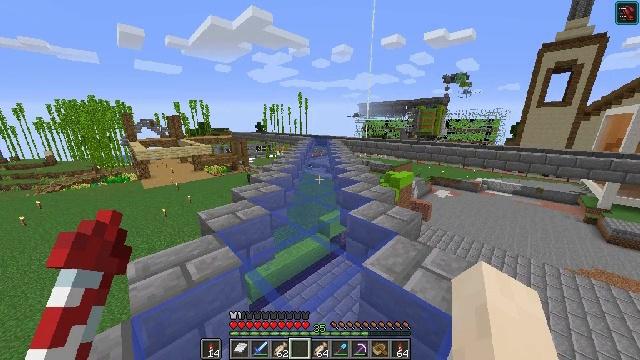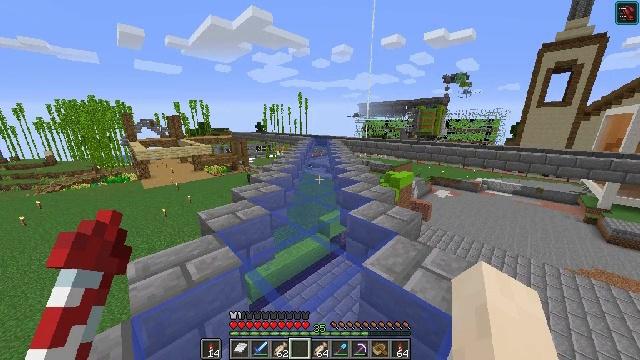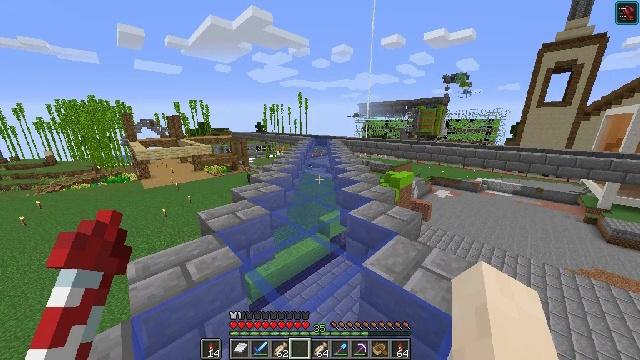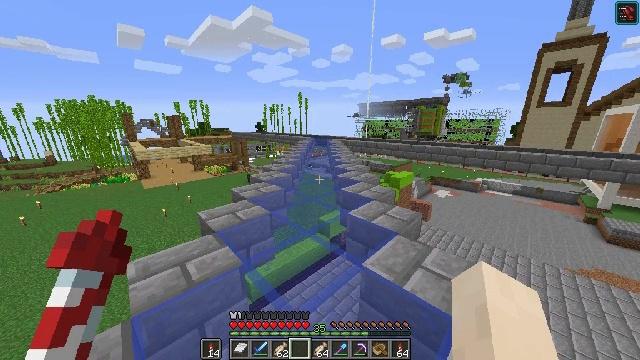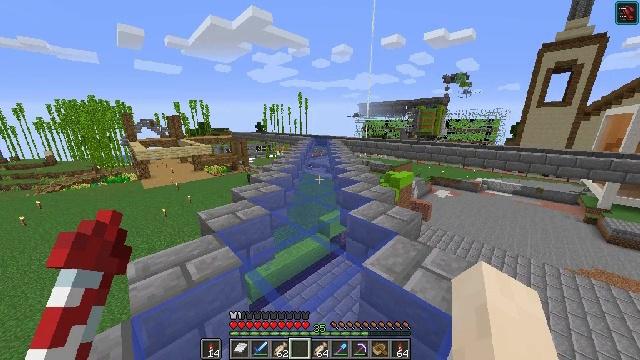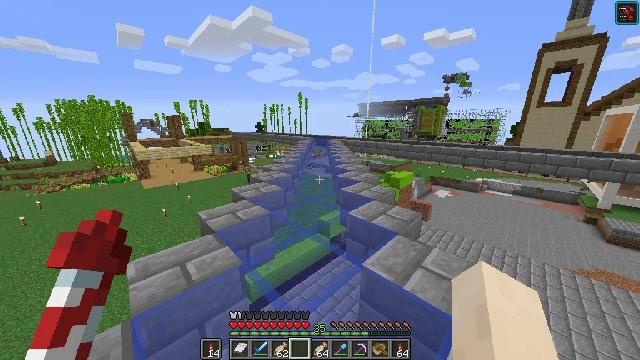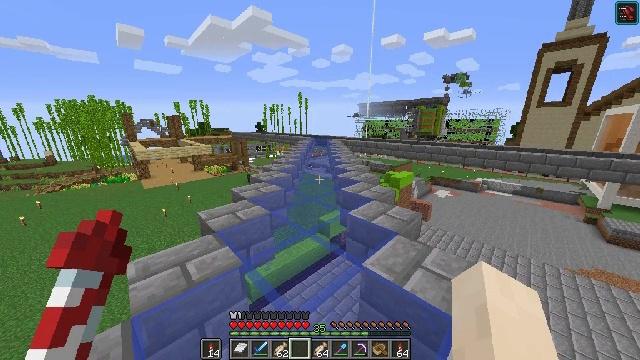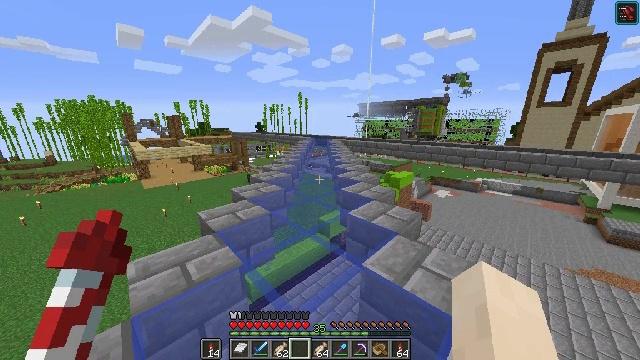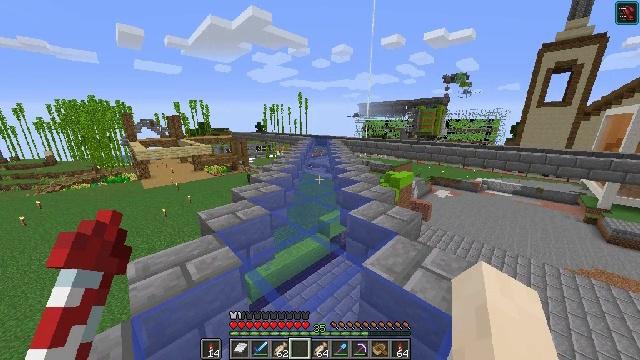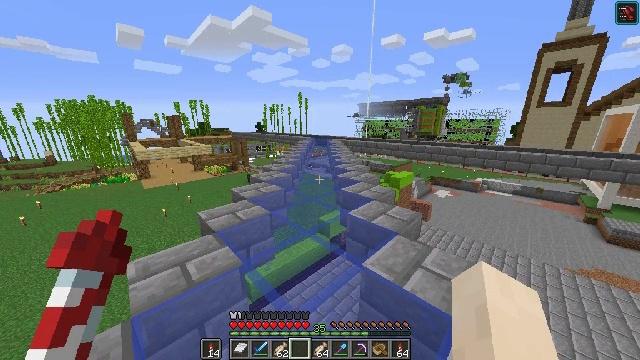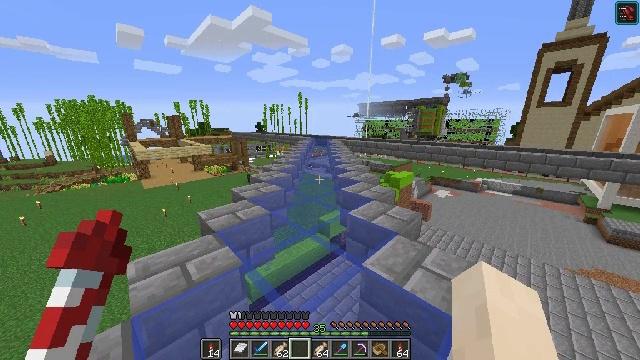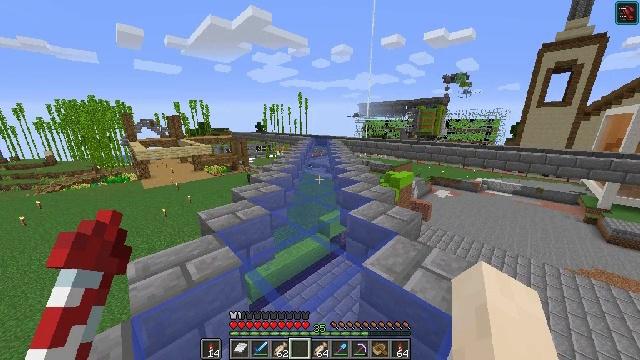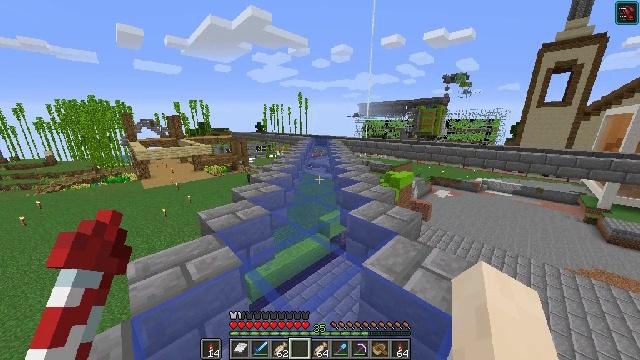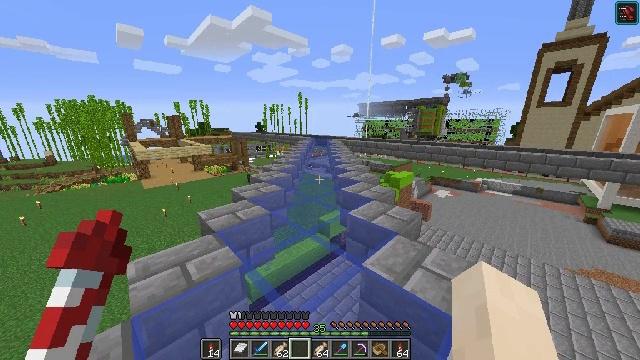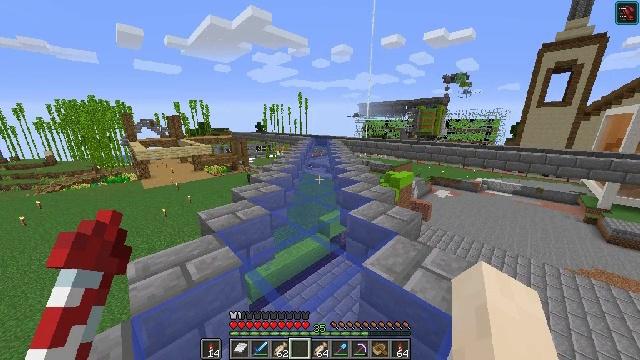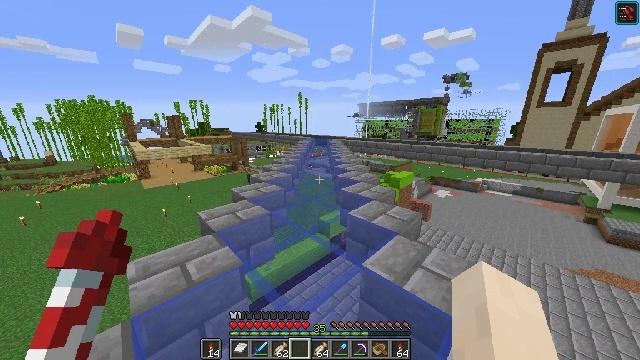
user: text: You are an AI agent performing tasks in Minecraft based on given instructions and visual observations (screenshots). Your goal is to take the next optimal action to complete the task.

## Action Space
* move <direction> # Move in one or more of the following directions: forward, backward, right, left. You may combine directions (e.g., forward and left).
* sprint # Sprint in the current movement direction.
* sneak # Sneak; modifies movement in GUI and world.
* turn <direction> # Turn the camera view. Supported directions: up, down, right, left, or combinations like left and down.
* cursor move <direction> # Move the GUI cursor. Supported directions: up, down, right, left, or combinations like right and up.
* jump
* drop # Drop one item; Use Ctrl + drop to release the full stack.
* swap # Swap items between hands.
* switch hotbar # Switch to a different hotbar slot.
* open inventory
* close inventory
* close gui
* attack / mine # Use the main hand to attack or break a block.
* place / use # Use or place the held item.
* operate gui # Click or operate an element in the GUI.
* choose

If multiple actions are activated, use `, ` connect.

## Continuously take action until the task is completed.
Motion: motion action
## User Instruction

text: Use paper and a compass to craft a map.
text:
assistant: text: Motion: no_op
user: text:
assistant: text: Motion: no_op
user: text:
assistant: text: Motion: no_op
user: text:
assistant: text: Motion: no_op
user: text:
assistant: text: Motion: no_op
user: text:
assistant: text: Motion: no_op
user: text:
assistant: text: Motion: no_op
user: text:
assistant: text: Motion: no_op
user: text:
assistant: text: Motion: no_op
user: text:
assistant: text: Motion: no_op
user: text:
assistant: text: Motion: no_op
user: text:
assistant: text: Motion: no_op
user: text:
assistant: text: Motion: no_op
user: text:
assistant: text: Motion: no_op
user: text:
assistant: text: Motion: no_op
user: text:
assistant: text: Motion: no_op
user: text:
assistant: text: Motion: no_op
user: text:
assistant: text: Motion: no_op
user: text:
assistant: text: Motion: no_op
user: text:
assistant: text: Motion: no_op
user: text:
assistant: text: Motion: no_op
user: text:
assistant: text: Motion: no_op
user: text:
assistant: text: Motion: no_op
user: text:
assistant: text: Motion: no_op
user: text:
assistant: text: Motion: no_op
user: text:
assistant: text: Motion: no_op
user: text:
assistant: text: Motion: no_op
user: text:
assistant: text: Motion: no_op
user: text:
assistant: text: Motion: no_op
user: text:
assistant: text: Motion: no_op